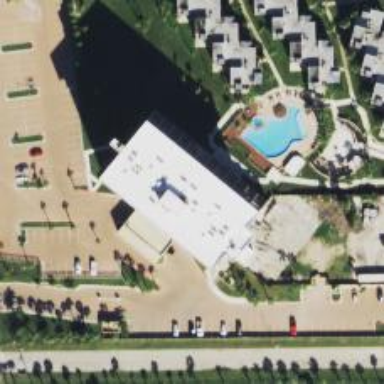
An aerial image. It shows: Apartment used for tourism.